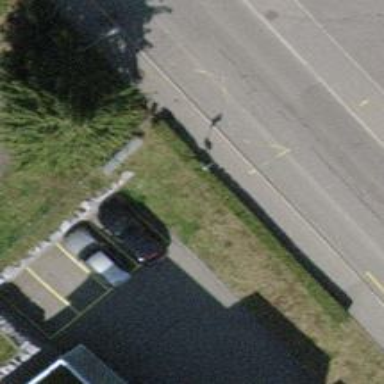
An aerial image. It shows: Bus stop with platform for public transport.